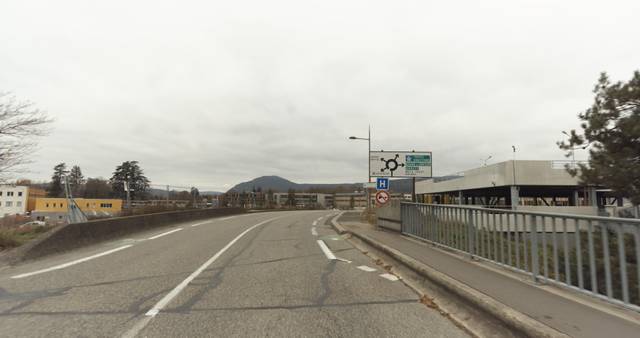
Region: France
Coordinates: 45.934, 6.119